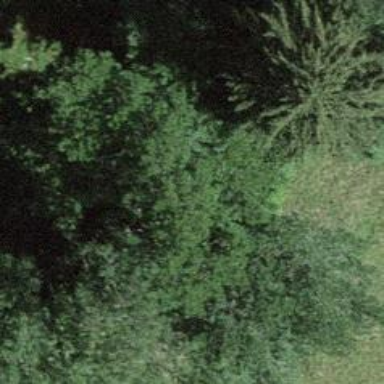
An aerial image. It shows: Row of trees in natural setting.